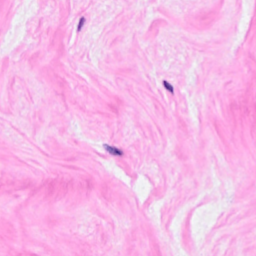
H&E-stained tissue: Breast